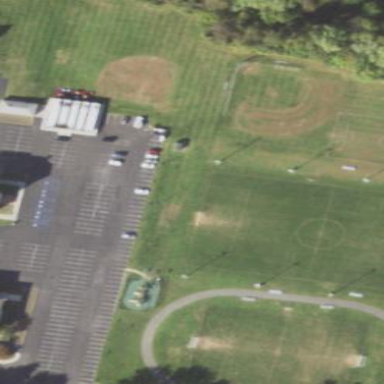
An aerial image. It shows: Soccer pitch for leisure land activities.